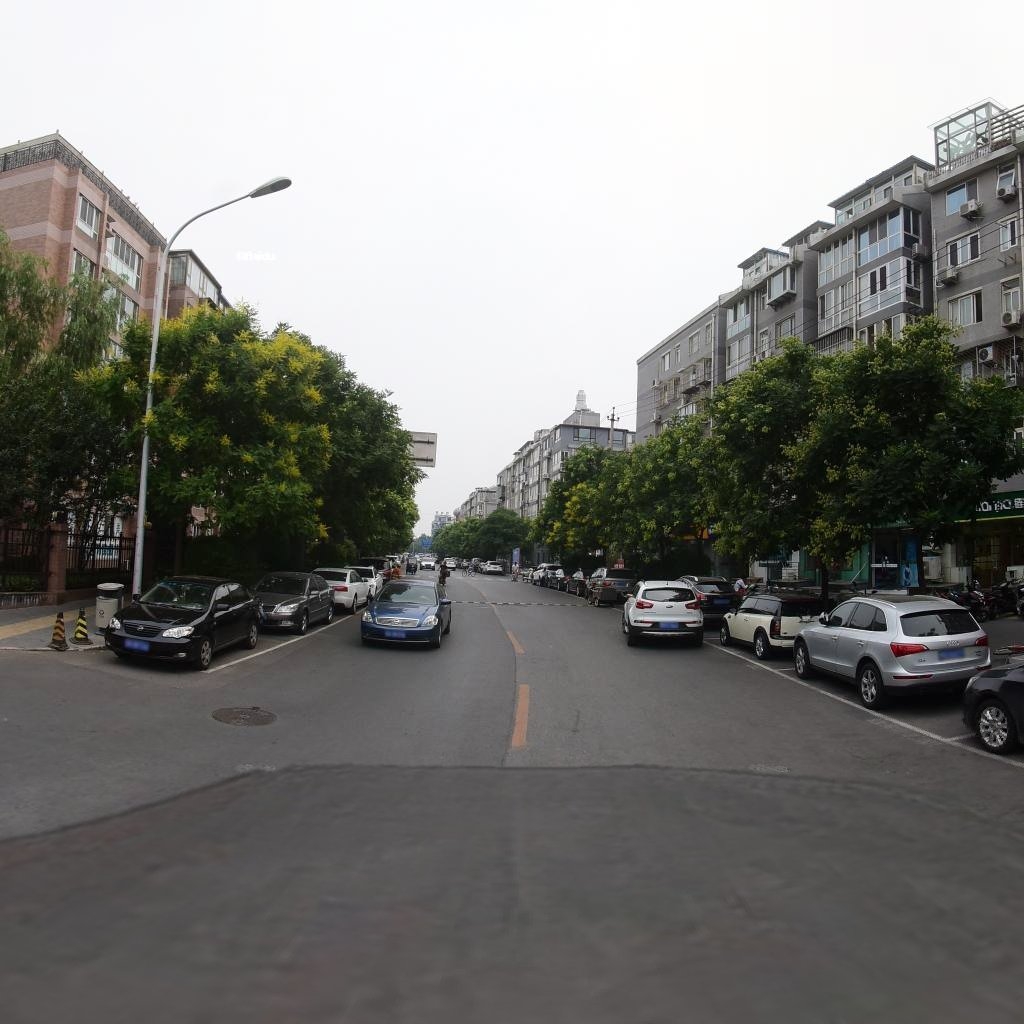
Region: Dongcheng
Road damage annotations: longitudinal crack, manhole cover